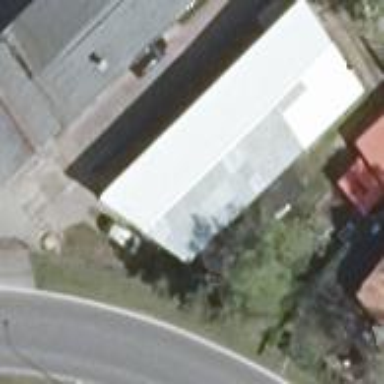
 and the building itself is sand-colored."